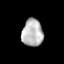
Tissue: prostate
Cell type: T cells
Senescence score: 0.3286
Nuclear area (px): 564
Mean DAPI intensity: 184.532